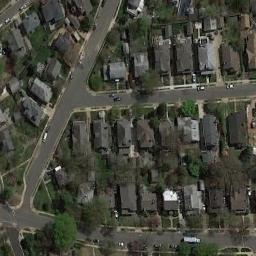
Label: dense_residential